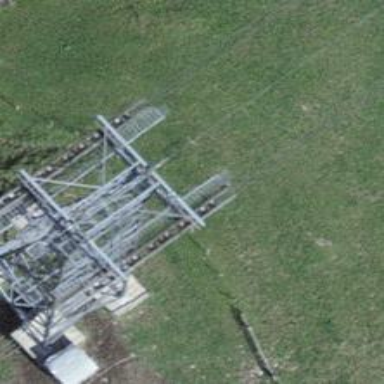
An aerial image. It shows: Pylon used for aerialway.